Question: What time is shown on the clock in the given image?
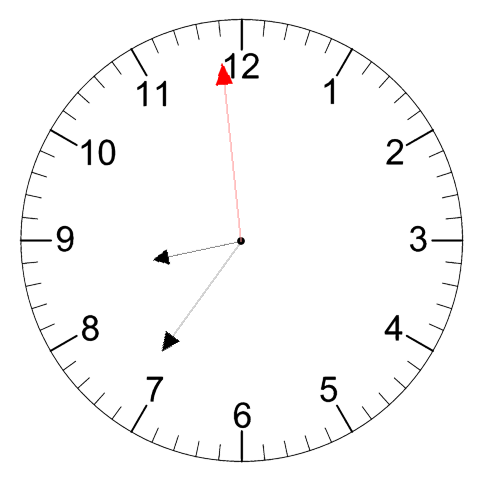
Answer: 08:35:59